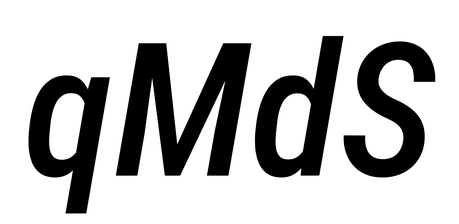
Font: Roboto-Italic_Condensed_Medium_Italic